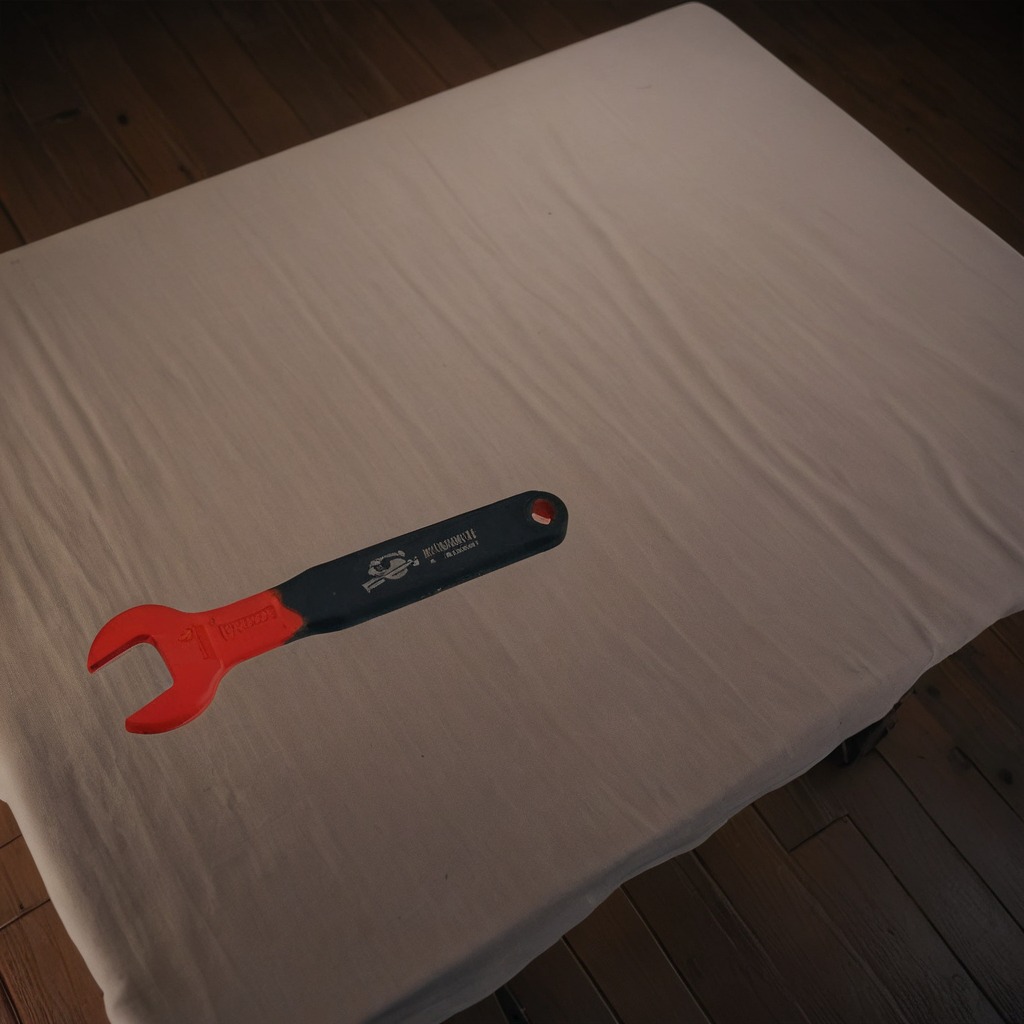
An wrench lying on the wooden table.